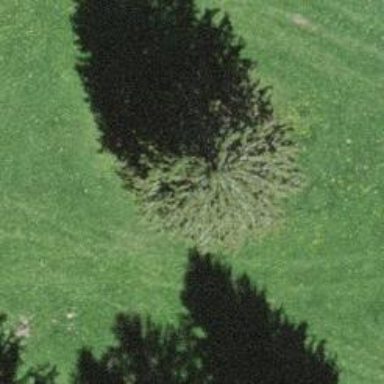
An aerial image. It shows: Beautiful tree in nature.